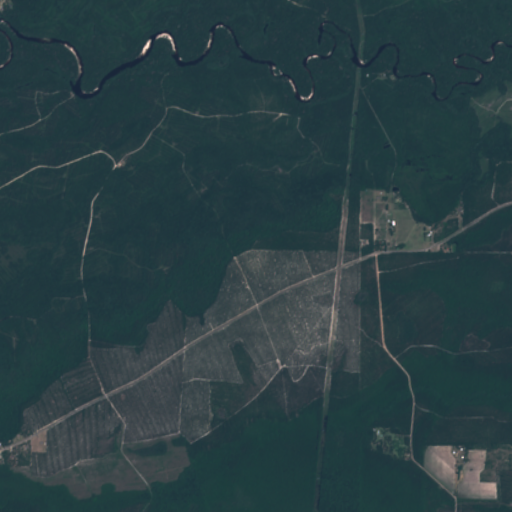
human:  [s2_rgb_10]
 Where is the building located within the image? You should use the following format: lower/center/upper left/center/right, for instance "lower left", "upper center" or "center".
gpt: The building is located in the upper left of the image.
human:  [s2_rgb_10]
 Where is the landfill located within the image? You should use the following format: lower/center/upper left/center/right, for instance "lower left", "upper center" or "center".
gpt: There is no landfill in the image.